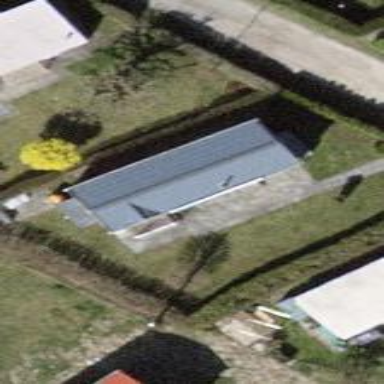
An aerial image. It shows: Static caravan with gabled roof.